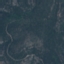
Label: HerbaceousVegetation